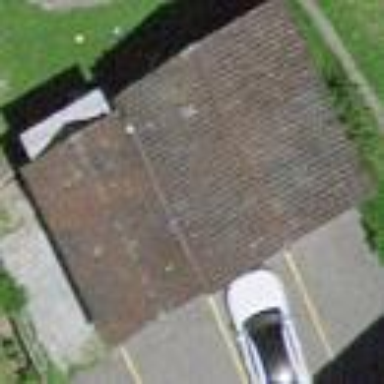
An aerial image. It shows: Garage.